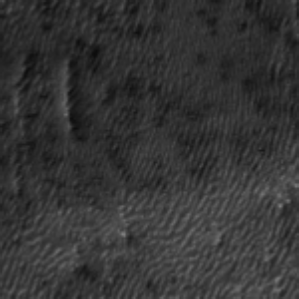
Label: frost